Interaction volume radius: 10 \u00c5
Interaction volume height: 10 \u00c5
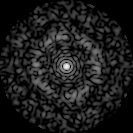
Disorder parameter: 0.8549